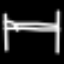
Label: bed